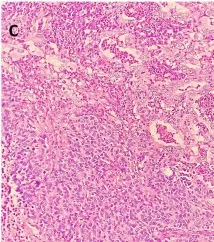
Intermediate [, hematoxylin-eosin, x 200] magnification showing adenocarcinoma and Neuroendocrine carcinoma.
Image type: pathology (h&e)